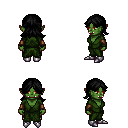
a pixel art fantasy rpg character, female body template, orc, green skin, green robe, gold greaves, black loose hair, leather bracers, metal boots, four views (front, back, left, right), 2x2 character sprite sheet, small pixel art, hard edges, no anti-aliasing